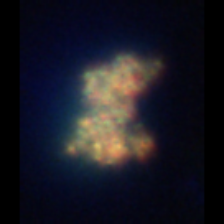
Taxon: Unknown_detritus
Group: Unknown